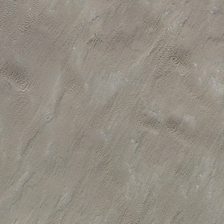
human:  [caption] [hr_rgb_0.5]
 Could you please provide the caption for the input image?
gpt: a piece of desert is dusty ,barren and desolate .

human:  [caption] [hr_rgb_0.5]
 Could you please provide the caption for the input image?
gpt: it is a piece of gray yellow desert .

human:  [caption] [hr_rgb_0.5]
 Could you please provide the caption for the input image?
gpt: a piece of sand in the desert is like fish scale .

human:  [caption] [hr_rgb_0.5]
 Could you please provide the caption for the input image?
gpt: it is a piece of gray yellow desert .

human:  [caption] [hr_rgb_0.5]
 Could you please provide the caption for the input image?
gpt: a piece of sand in the desert is like fish scale .